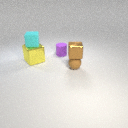
large yellow metal cube below small cyan rubber cube